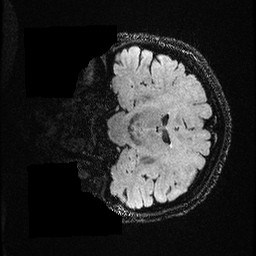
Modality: FLAIR
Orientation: coronal
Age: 49
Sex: female
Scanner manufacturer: ge
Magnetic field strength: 3 T
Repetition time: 4.802 s
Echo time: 0.1164 s